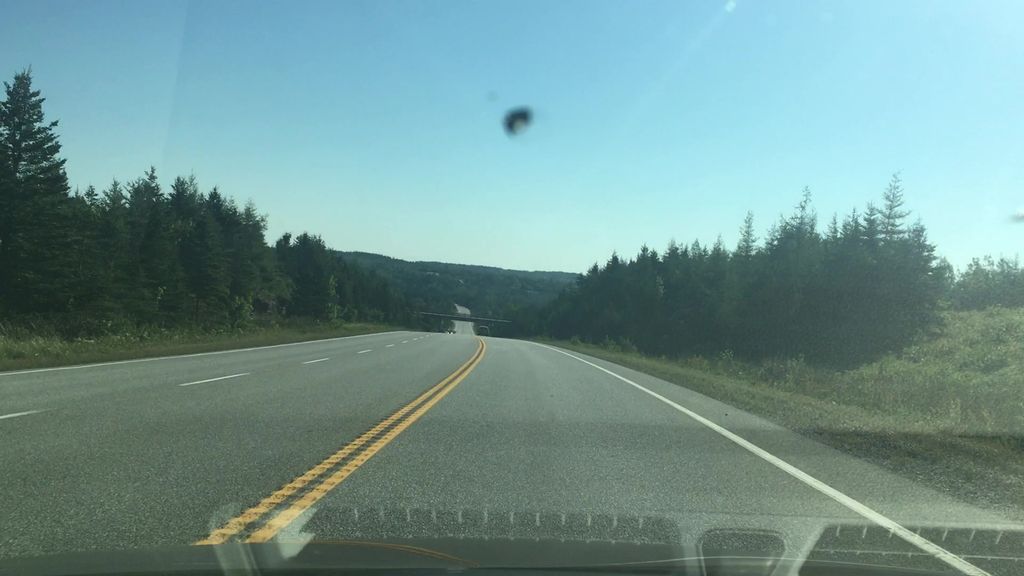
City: halifax